Field crop: tomato
Growth stage: 2
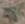
Species: solanum